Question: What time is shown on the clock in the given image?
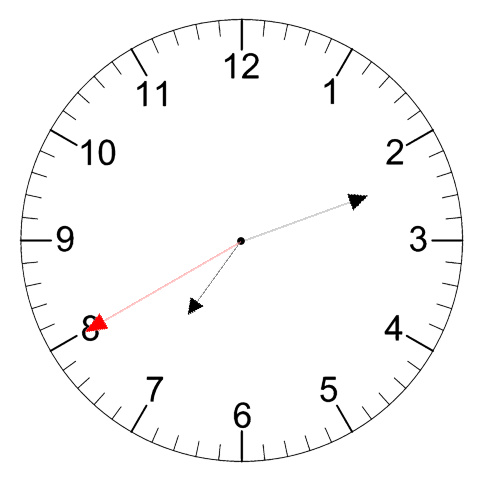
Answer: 07:11:40